Field crop: tomato
Growth stage: 1
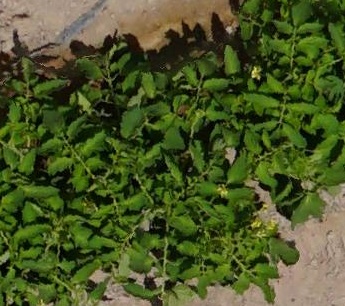
Species: tomato